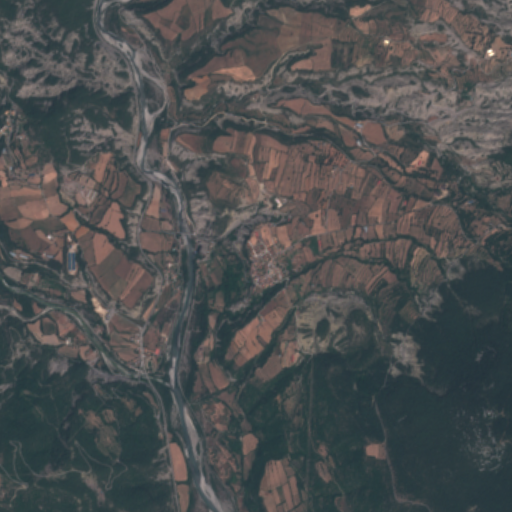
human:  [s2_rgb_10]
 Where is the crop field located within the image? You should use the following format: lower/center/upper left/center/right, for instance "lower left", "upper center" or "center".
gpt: The crop field is located in the lower left of the image.
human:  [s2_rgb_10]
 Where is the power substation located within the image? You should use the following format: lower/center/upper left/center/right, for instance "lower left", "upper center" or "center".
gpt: The power substation is located in the center of the image.
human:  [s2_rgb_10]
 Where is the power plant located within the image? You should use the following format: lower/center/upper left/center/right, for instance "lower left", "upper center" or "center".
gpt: There is no power plant in the image.